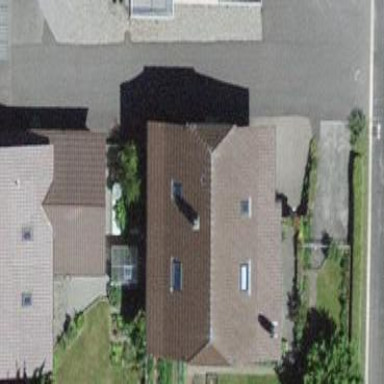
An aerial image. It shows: Residential building with half-hipped roof shape.